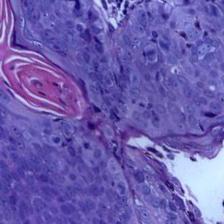
Diagnosis: OSCC